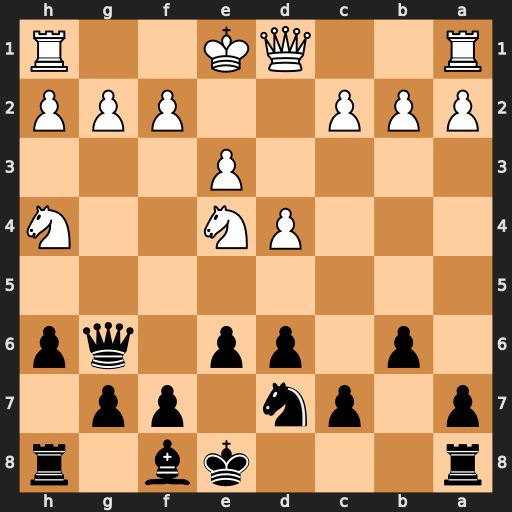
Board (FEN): r3kb1r/p1pn1pp1/1p1pp1qp/8/3PN2N/4P3/PPP2PPP/R2QK2R
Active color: b
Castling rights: KQkq
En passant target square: -
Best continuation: Qxe4